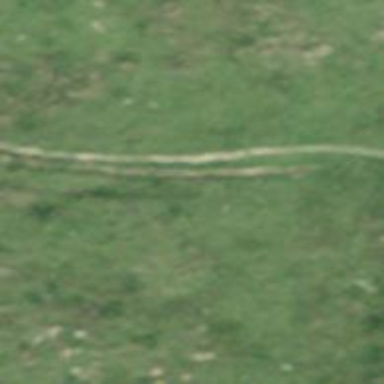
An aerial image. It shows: Dirt path.